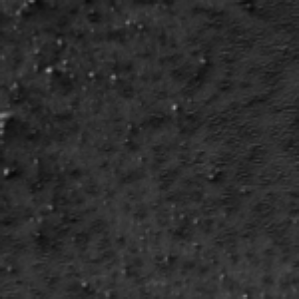
Label: frost